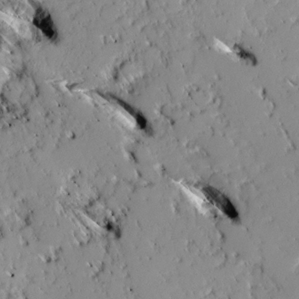
Label: non_frost